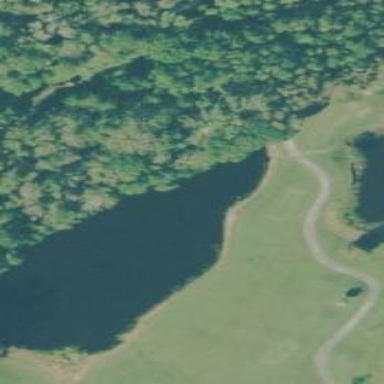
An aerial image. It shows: Water hazard on golf course.